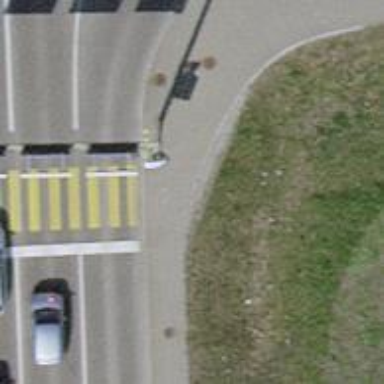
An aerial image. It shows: Asphalt path with crossing.